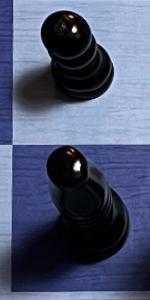
Label: Bishop_Black